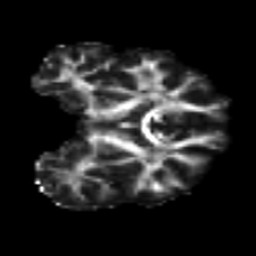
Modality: FA
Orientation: coronal
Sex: male
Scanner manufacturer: ge
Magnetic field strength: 3 T
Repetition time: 7 s
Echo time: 0.08 s